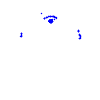
Particle: pion